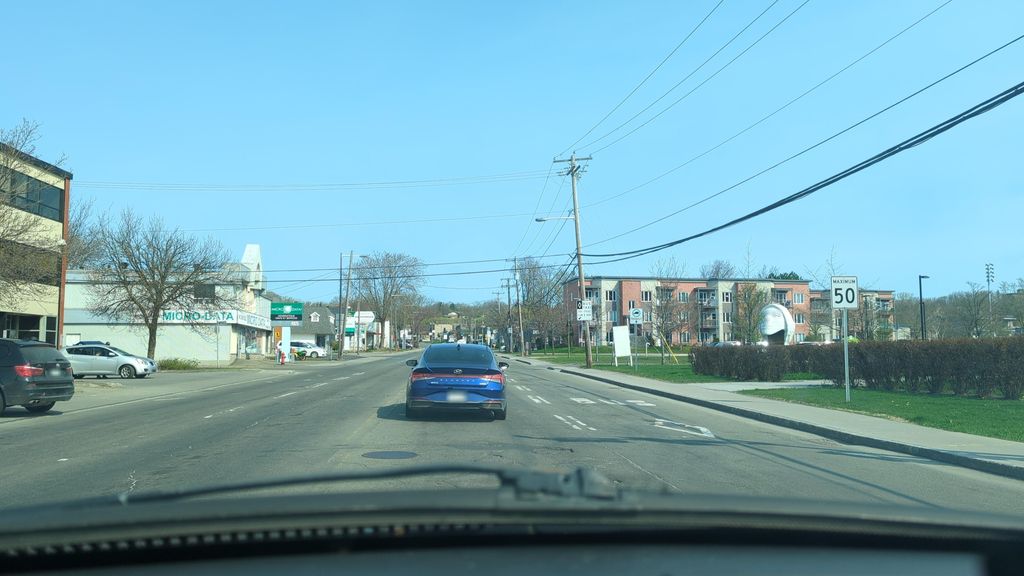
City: quebec_city